Question: Currently i am working in iPhone application, Using MFMessageComposeViewController to develop this application and its working fine.

But i want, message compose screen don't show on the screen, then the Message send programmatically ,
How to do this? it is possible? please help me
I tried this:
'''
MFMessageComposeViewController *controller = [[[MFMessageComposeViewController alloc] init] autorelease];
if([MFMessageComposeViewController canSendText])
{
controller.body = @"Hi";
controller.recipients = [NSArray arrayWithObjects:@"<PHONE>", @"87654321", nil];
controller.messageComposeDelegate = self;
[self presentModalViewController:controller animated:YES];
}
'''
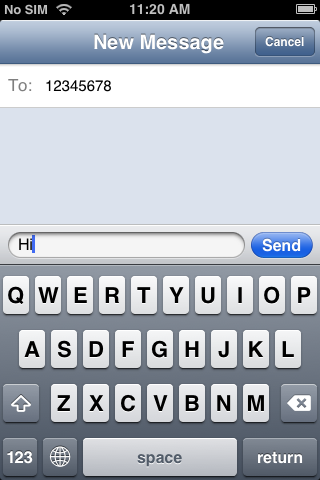
Answer: I've tried to do this once but but it wont be accepted by app store. Apple wont let you send message/email without user knowledge about it.